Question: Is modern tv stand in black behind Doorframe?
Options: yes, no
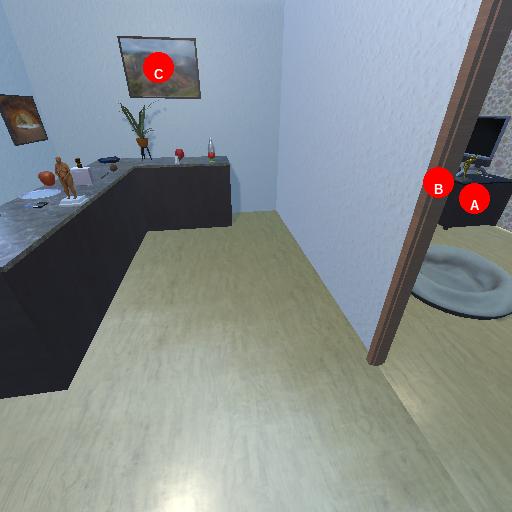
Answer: yes